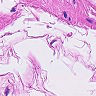
Metastatic tissue present: no